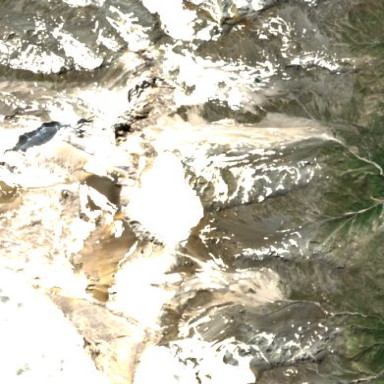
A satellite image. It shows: Stunning view of glacier.